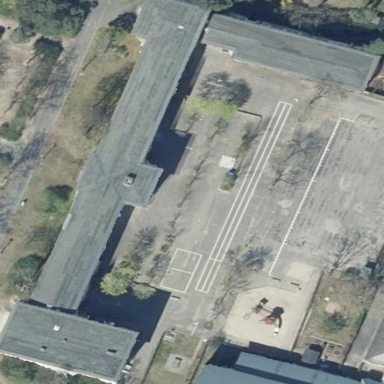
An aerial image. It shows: School building.